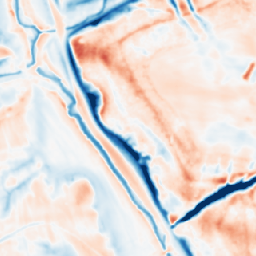
Category: multiscale
Decomposition family: dog_multiscale
Decomposition parameters: sigma_ratio: 2
n_scales: 3
base_sigma: 1
Upsampling method: nearest
Upsampling parameters: scale: 8
Upsampling scale: 8